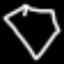
Label: diamond